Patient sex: M
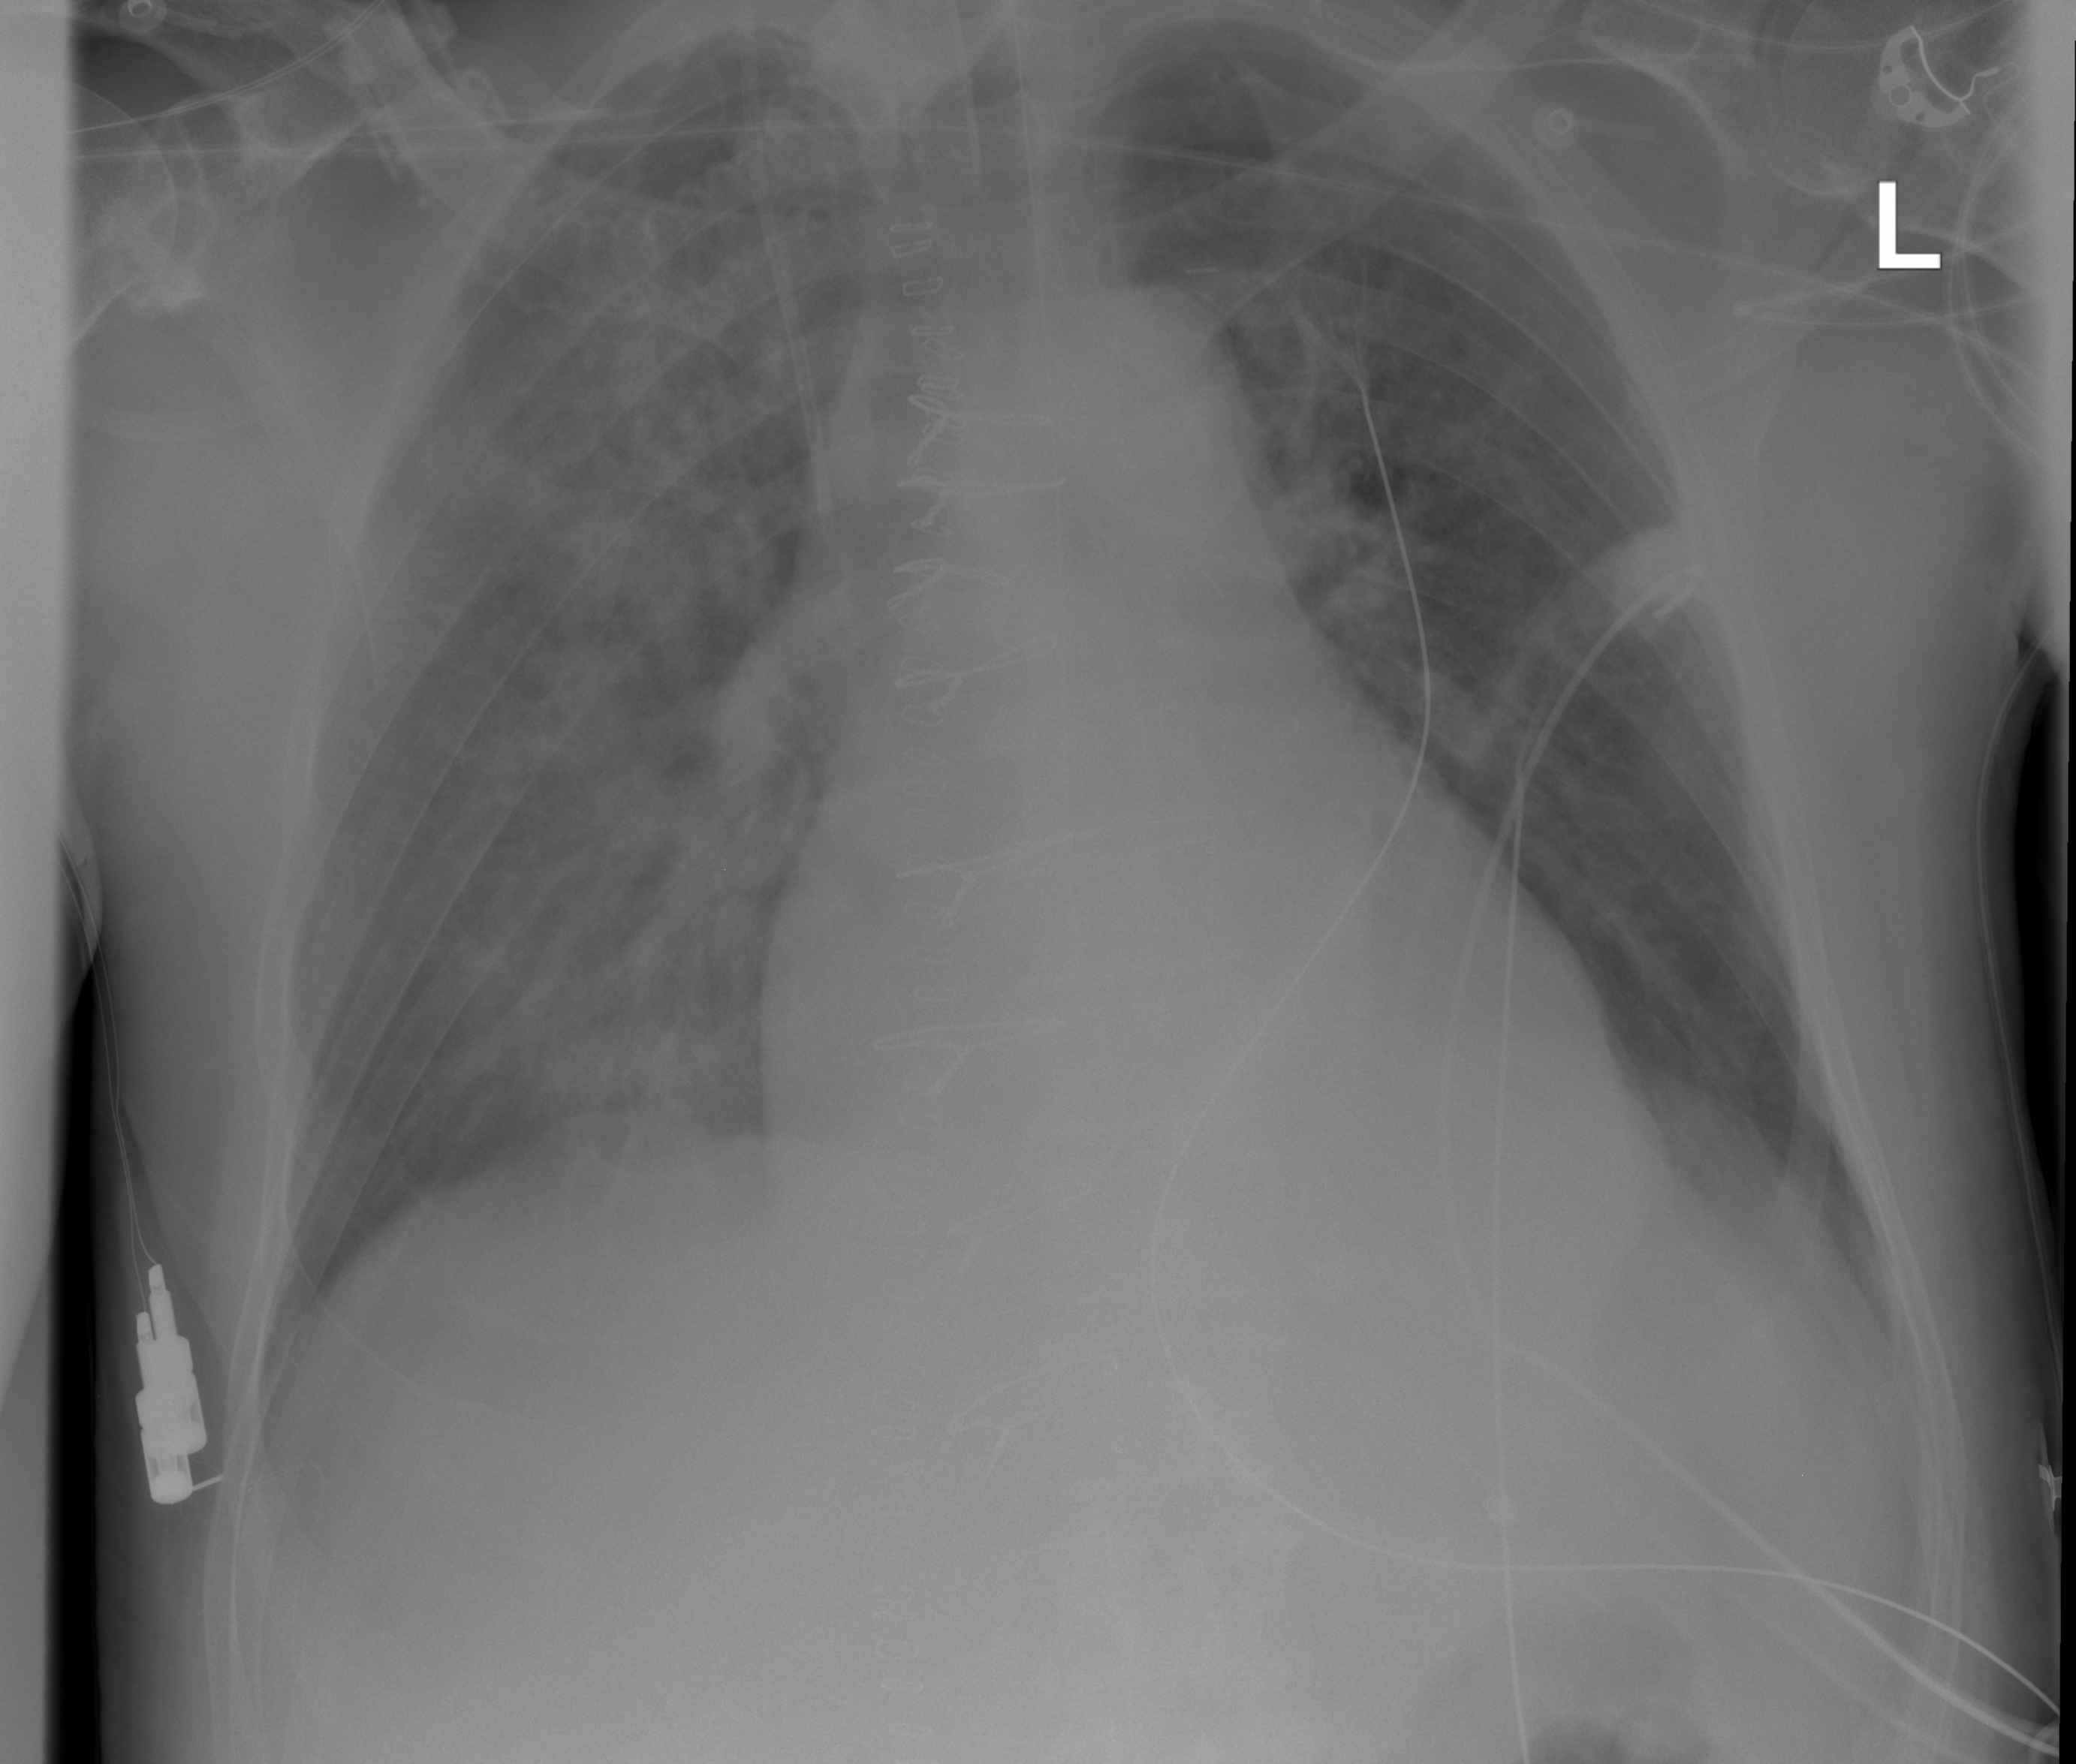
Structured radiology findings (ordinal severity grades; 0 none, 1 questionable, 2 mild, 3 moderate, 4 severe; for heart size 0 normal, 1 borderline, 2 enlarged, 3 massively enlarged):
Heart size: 2
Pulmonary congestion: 3
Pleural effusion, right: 2
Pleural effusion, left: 0
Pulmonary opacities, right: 3
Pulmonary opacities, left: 0
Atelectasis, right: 0
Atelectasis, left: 0